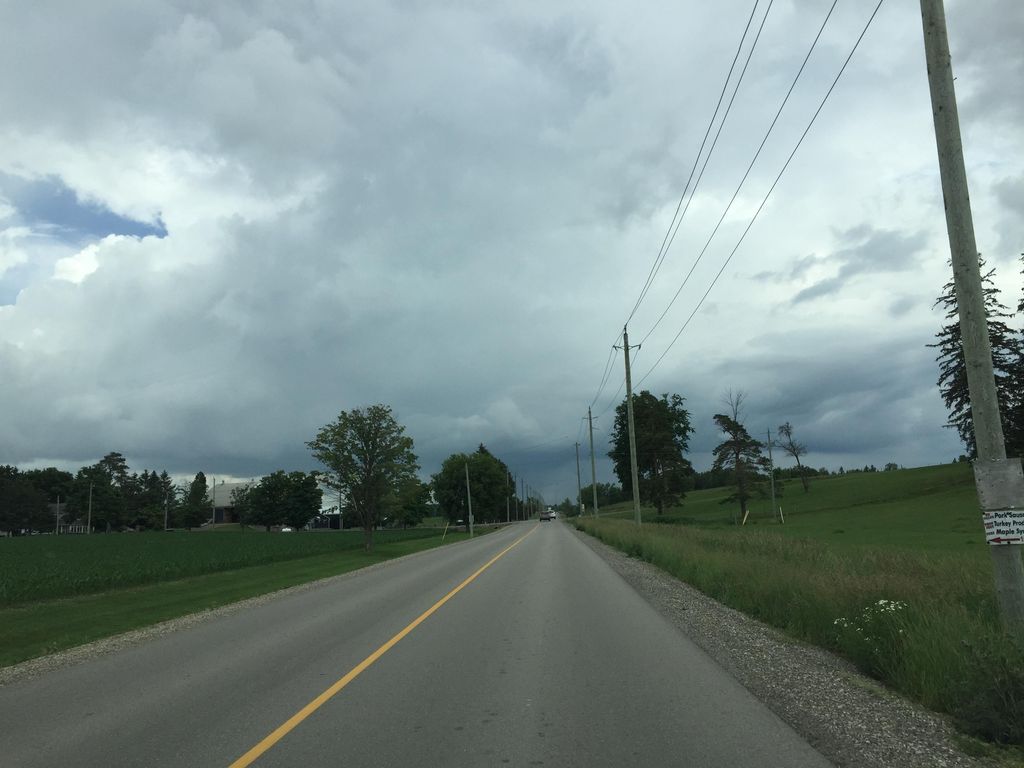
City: kitchener-waterloo